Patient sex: M
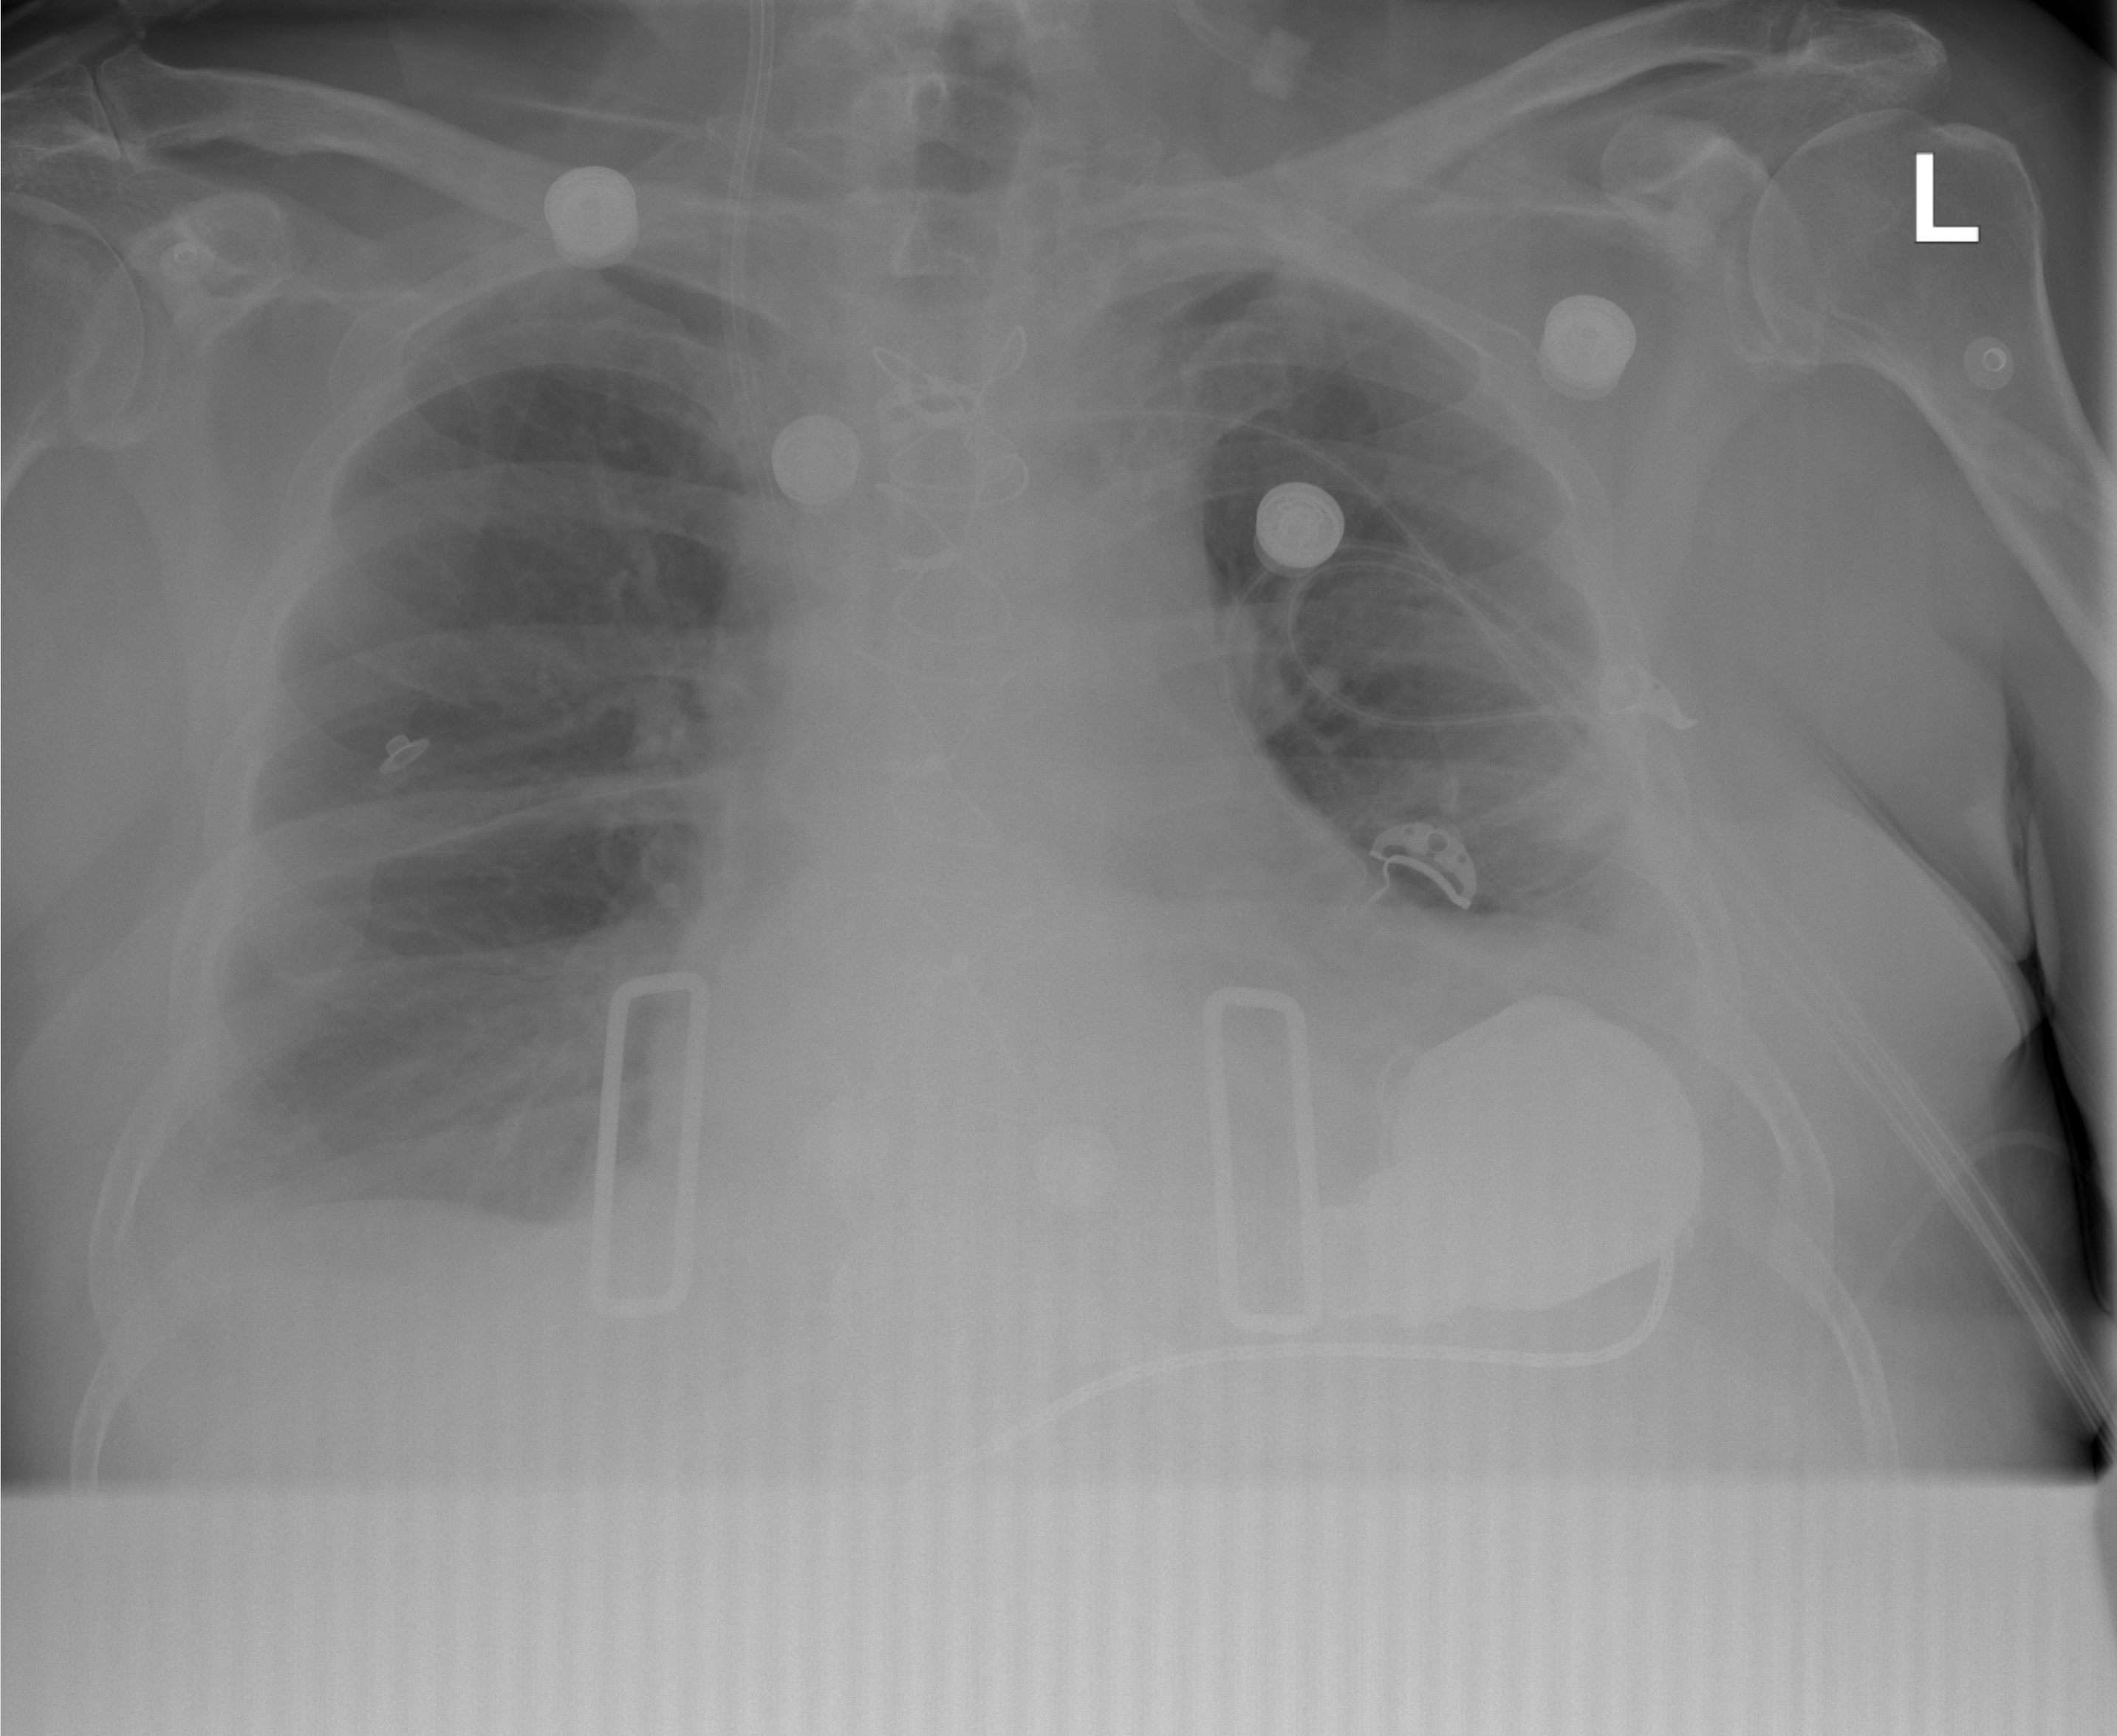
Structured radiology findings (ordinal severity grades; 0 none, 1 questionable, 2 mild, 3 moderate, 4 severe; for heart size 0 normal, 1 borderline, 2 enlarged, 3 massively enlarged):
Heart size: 2
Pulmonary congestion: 2
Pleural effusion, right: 2
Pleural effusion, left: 2
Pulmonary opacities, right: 0
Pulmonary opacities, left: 0
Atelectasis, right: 2
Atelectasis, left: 2